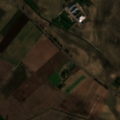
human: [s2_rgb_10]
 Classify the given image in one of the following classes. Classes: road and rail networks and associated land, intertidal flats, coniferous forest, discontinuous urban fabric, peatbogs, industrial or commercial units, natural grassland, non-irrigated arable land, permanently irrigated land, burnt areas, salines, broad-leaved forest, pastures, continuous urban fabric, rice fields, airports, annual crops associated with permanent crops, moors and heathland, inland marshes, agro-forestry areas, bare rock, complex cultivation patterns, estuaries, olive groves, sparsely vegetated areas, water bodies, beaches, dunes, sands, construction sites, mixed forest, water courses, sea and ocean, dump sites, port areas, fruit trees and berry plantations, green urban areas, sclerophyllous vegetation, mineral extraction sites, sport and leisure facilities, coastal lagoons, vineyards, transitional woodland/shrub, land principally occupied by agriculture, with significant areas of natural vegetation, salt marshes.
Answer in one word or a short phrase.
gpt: non-irrigated arable land